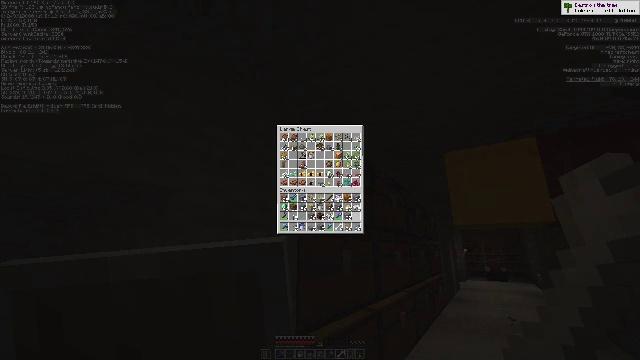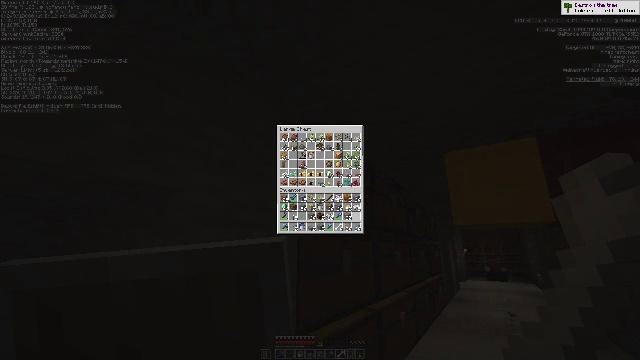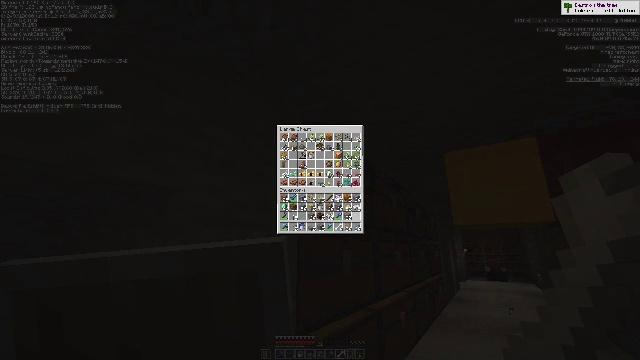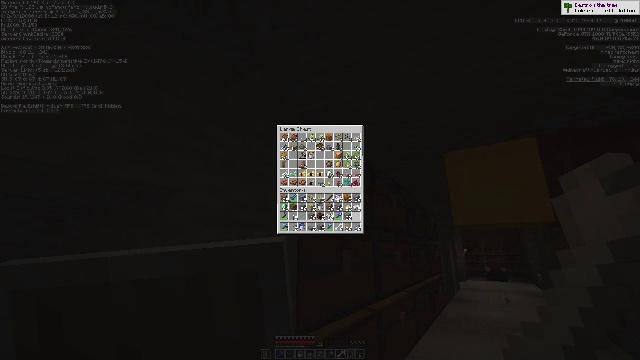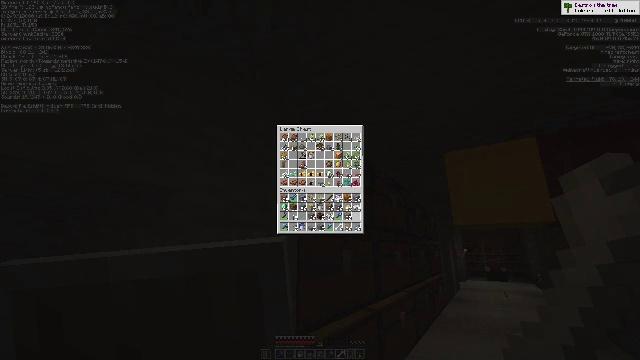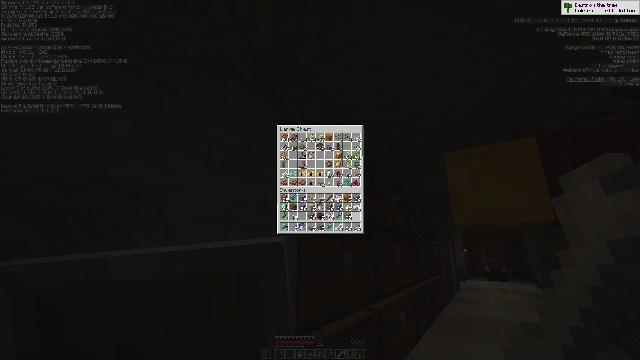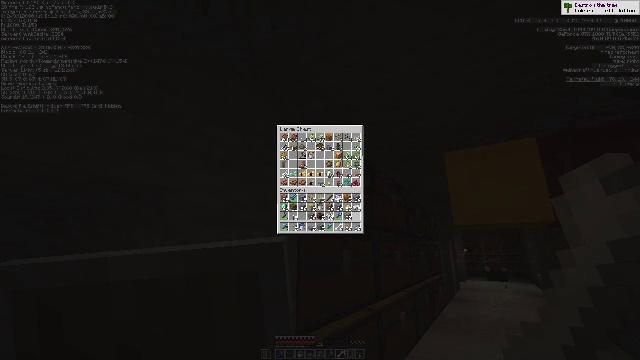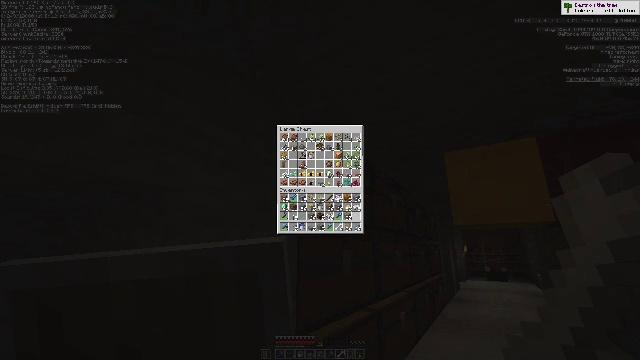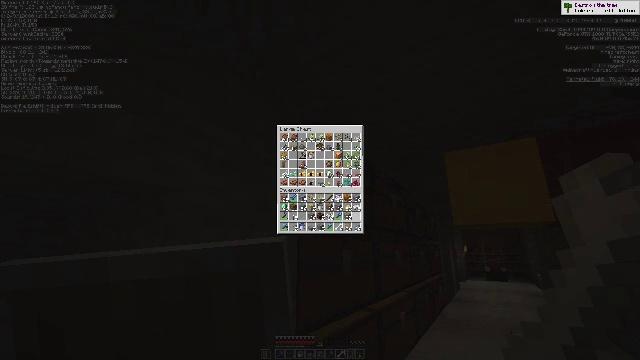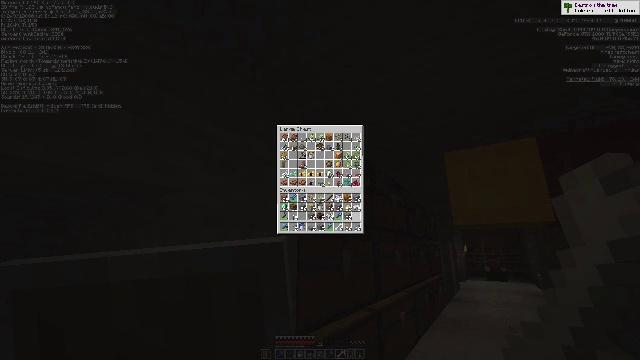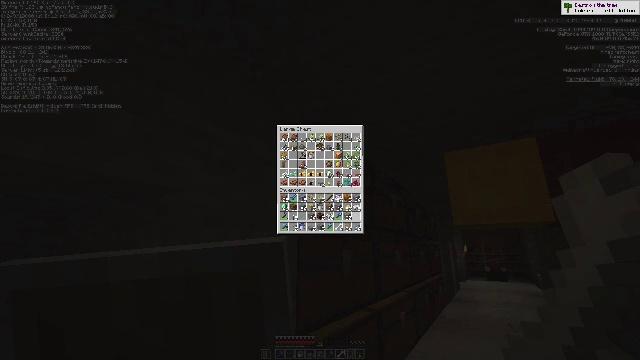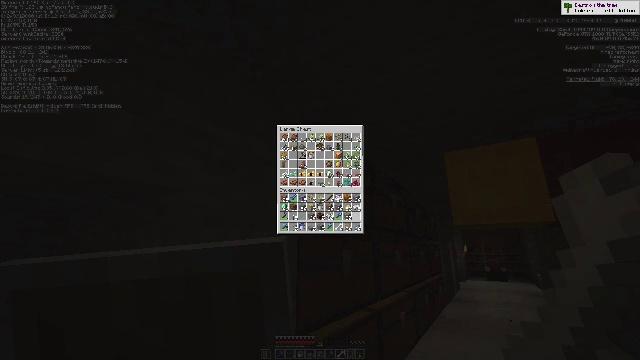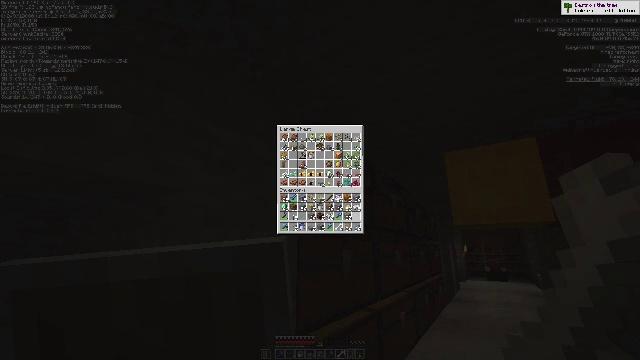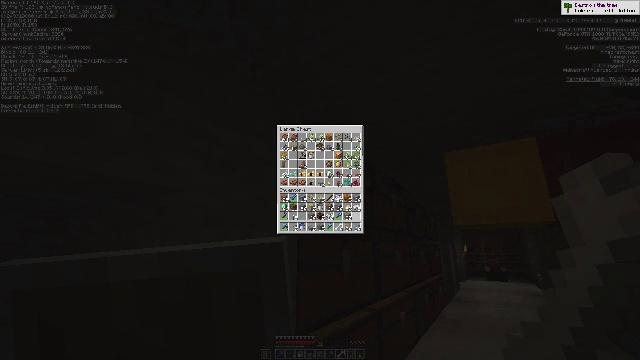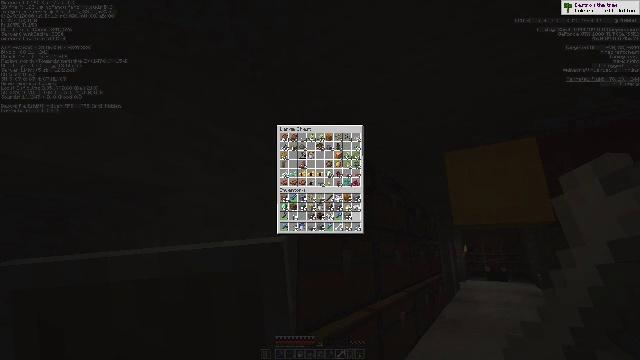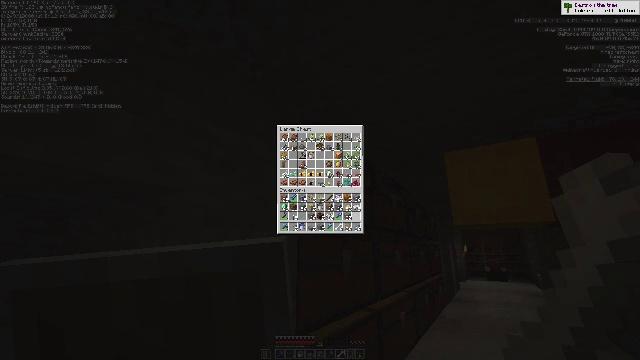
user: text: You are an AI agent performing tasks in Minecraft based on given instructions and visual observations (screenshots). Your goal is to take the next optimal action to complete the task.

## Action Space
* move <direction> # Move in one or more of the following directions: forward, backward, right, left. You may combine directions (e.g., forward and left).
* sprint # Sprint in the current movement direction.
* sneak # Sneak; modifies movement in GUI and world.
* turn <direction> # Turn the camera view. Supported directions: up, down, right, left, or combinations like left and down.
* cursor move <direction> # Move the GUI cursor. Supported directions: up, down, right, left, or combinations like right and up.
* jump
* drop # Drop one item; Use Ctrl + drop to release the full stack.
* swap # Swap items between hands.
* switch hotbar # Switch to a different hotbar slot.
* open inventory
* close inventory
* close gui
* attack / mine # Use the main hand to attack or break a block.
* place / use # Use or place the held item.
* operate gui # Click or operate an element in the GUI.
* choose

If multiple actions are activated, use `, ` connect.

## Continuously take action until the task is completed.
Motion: motion action
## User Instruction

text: Break bones down into bone meal.
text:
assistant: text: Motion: no_op
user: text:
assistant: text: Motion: no_op
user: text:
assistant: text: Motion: no_op
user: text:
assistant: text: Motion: no_op
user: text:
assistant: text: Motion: no_op
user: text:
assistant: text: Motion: no_op
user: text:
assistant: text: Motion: no_op
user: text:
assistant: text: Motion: no_op
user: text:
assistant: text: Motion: no_op
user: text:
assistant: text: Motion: no_op
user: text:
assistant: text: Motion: no_op
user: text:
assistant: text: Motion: no_op
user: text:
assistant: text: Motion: no_op
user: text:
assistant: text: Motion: no_op
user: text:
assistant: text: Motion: no_op
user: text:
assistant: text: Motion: no_op
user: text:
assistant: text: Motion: no_op
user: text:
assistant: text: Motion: no_op
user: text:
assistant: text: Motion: no_op
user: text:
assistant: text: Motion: no_op
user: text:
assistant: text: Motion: no_op
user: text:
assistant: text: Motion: no_op
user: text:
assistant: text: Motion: no_op
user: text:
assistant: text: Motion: no_op
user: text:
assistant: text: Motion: no_op
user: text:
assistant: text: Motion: no_op
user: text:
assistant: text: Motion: no_op
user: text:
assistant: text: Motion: no_op
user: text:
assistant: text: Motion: no_op
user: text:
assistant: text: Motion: no_op